Interaction volume radius: 10 \u00c5
Interaction volume height: 20 \u00c5
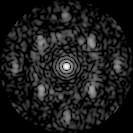
Disorder parameter: 0.578